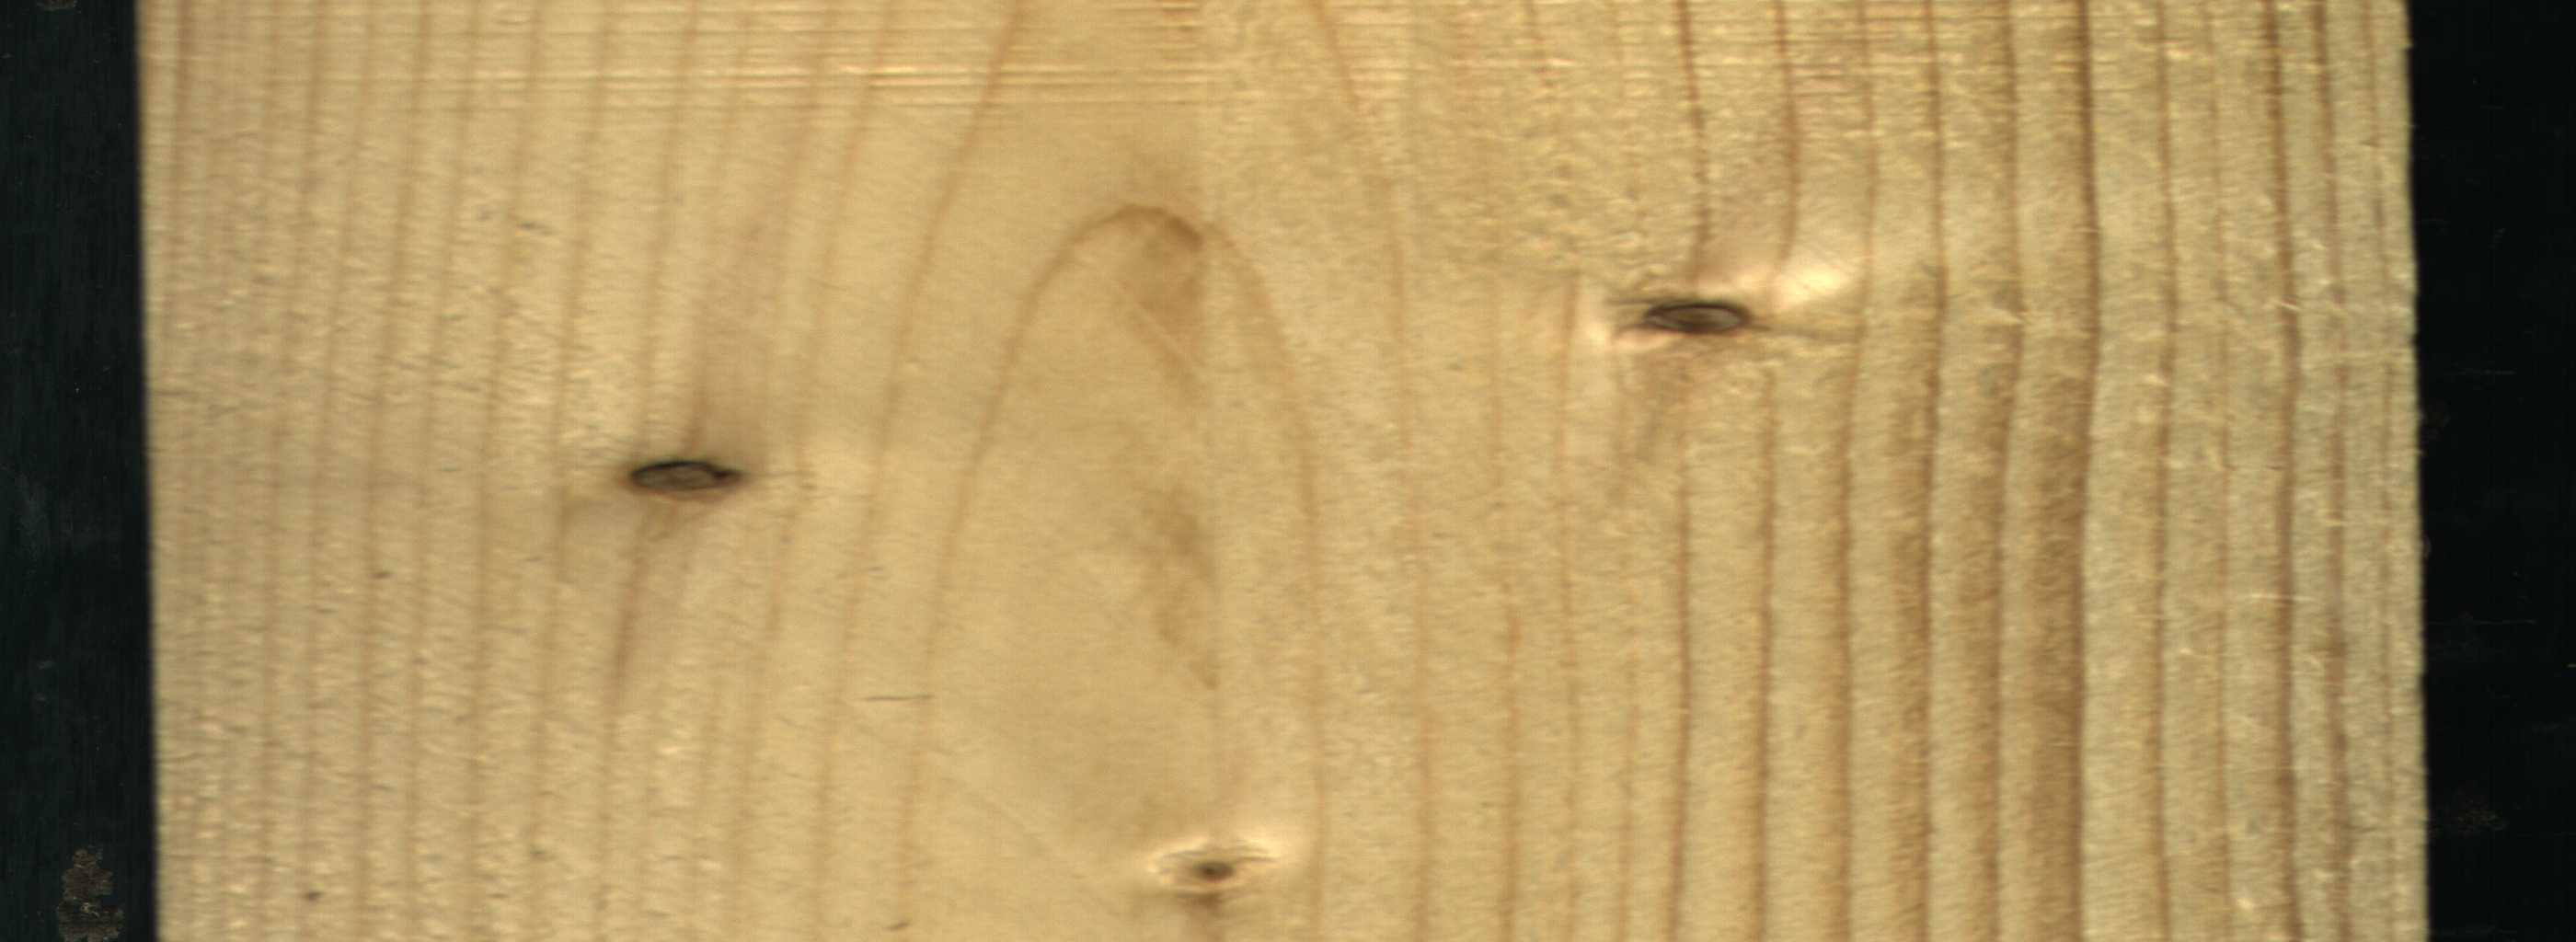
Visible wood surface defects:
Live_Knot
Live_Knot
Live_Knot